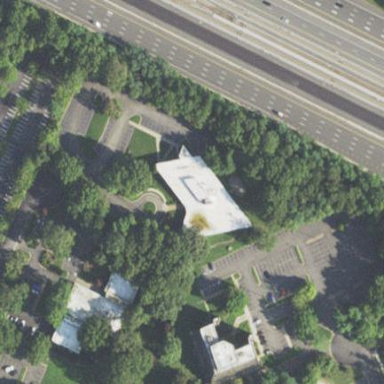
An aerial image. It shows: Office building.